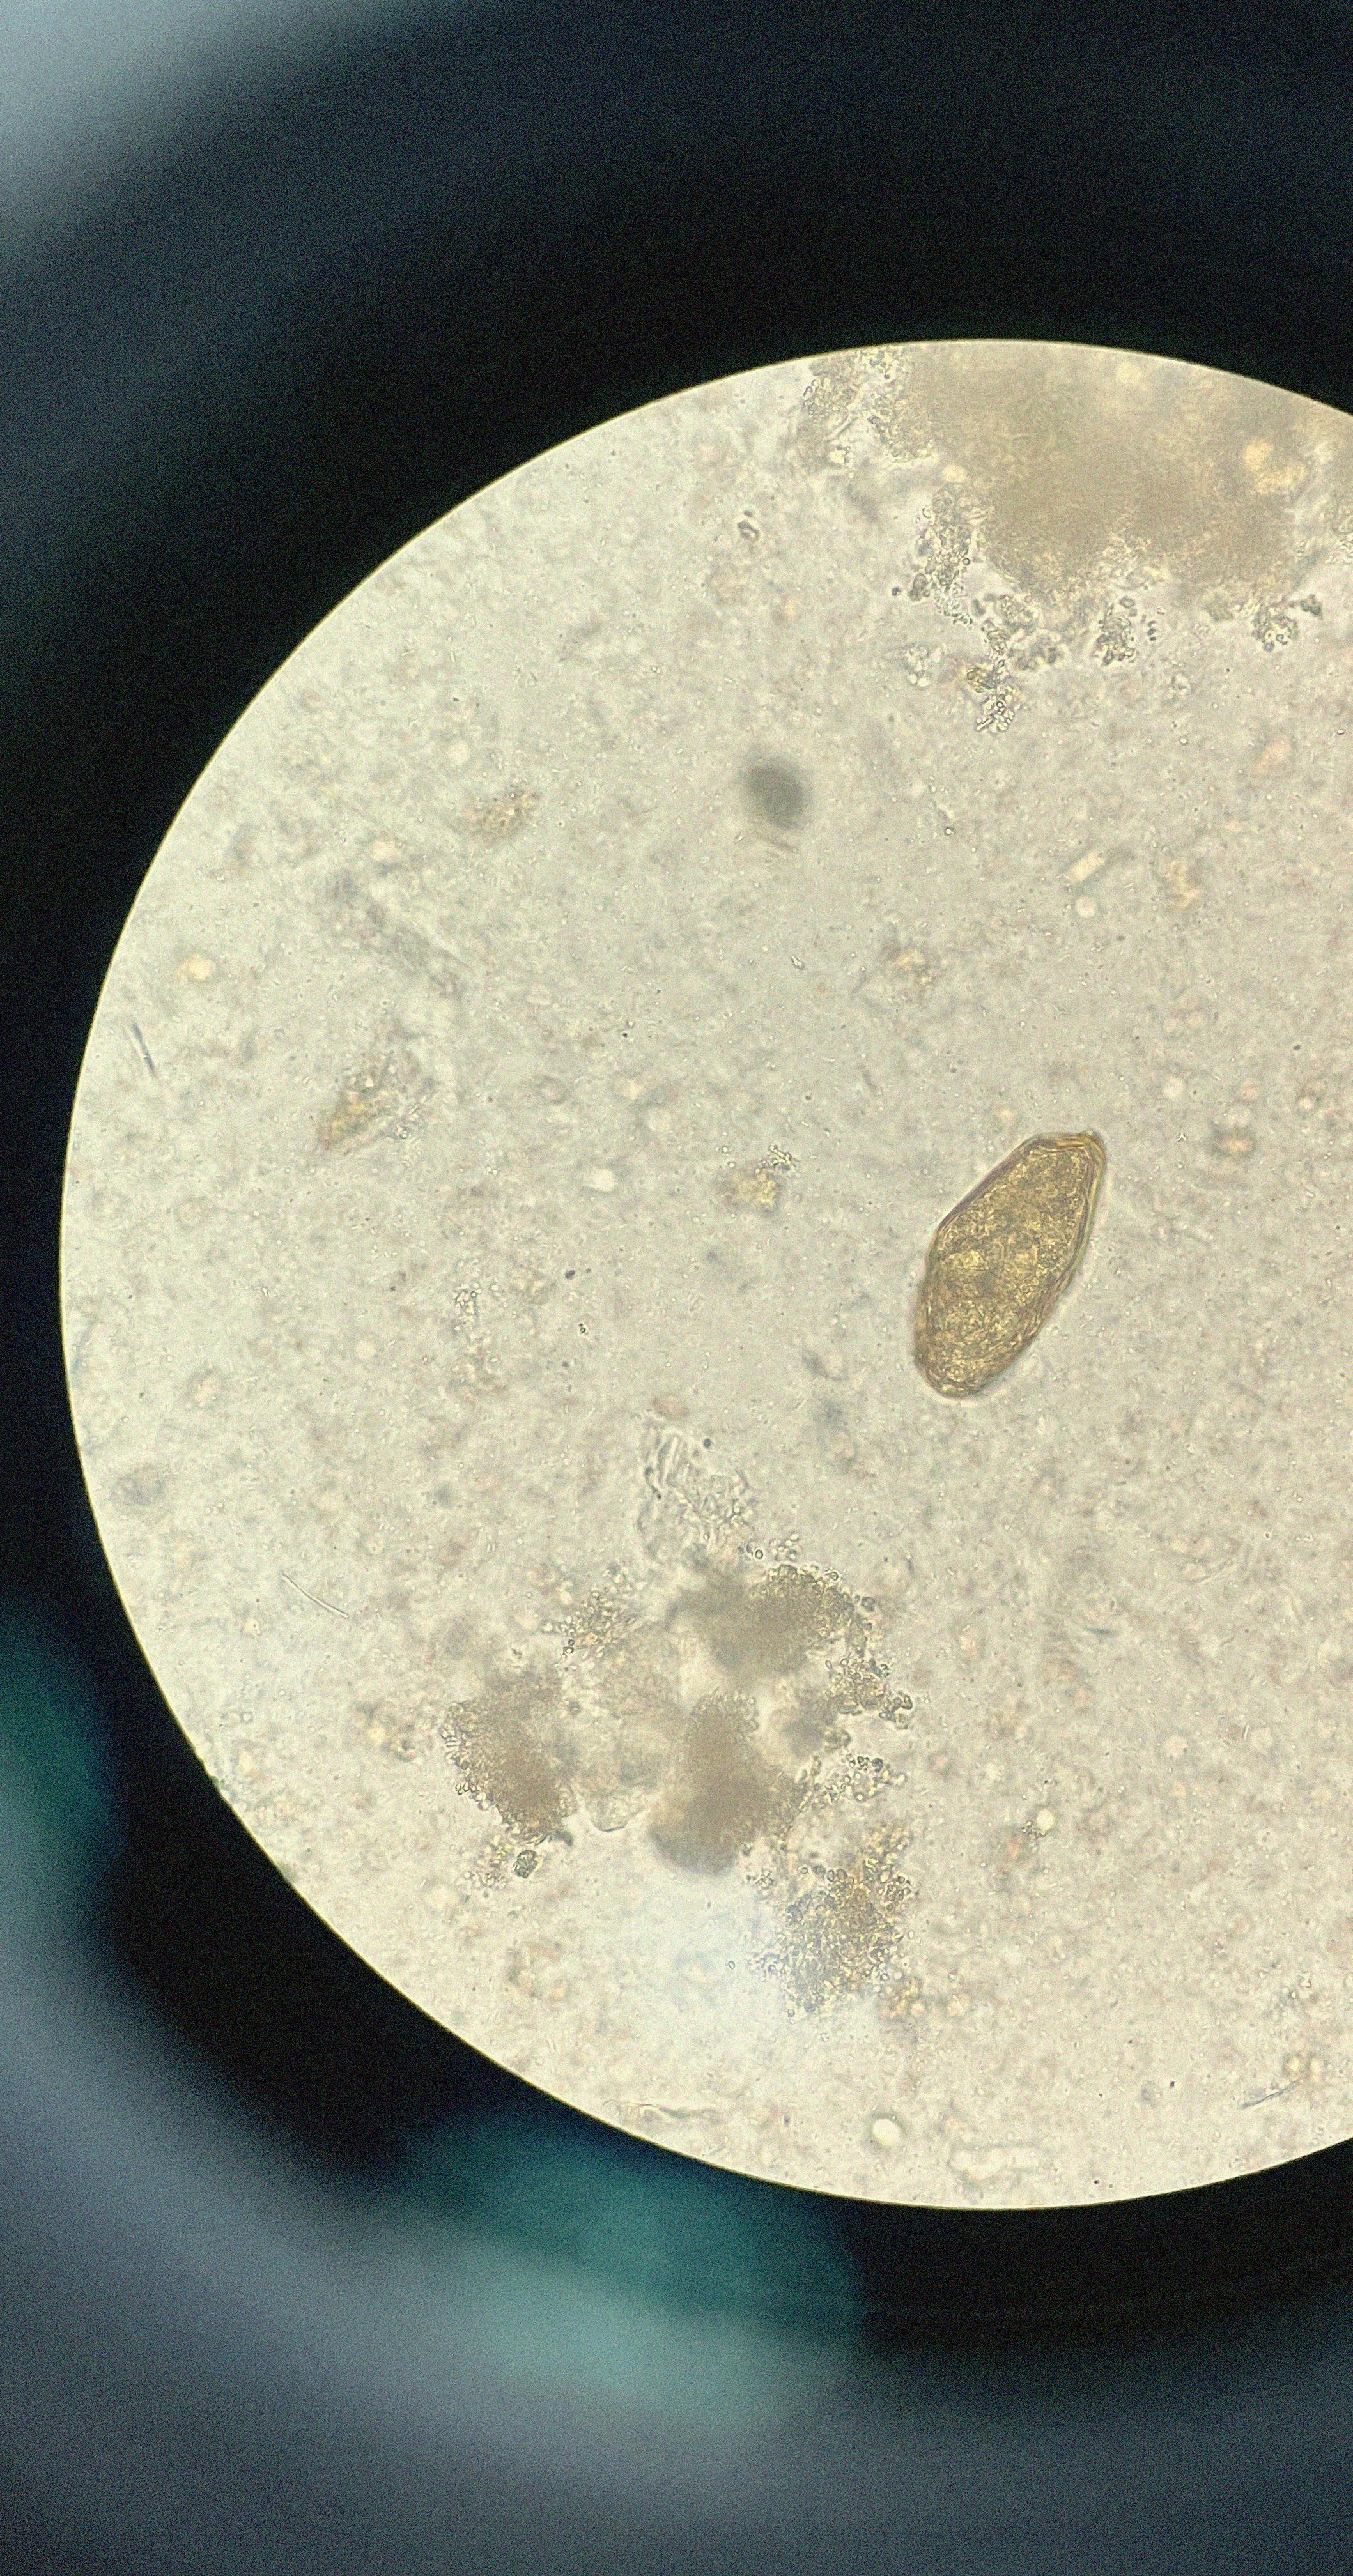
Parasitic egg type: Paragonimus spp